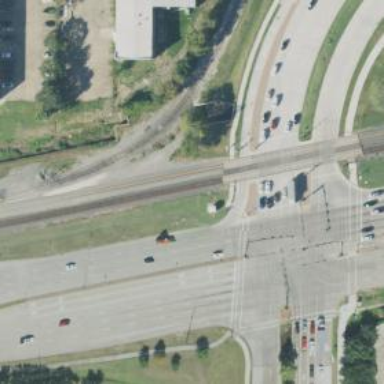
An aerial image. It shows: Footway located on traffic island.